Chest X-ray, AP view. Patient: 37 years old, sex M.
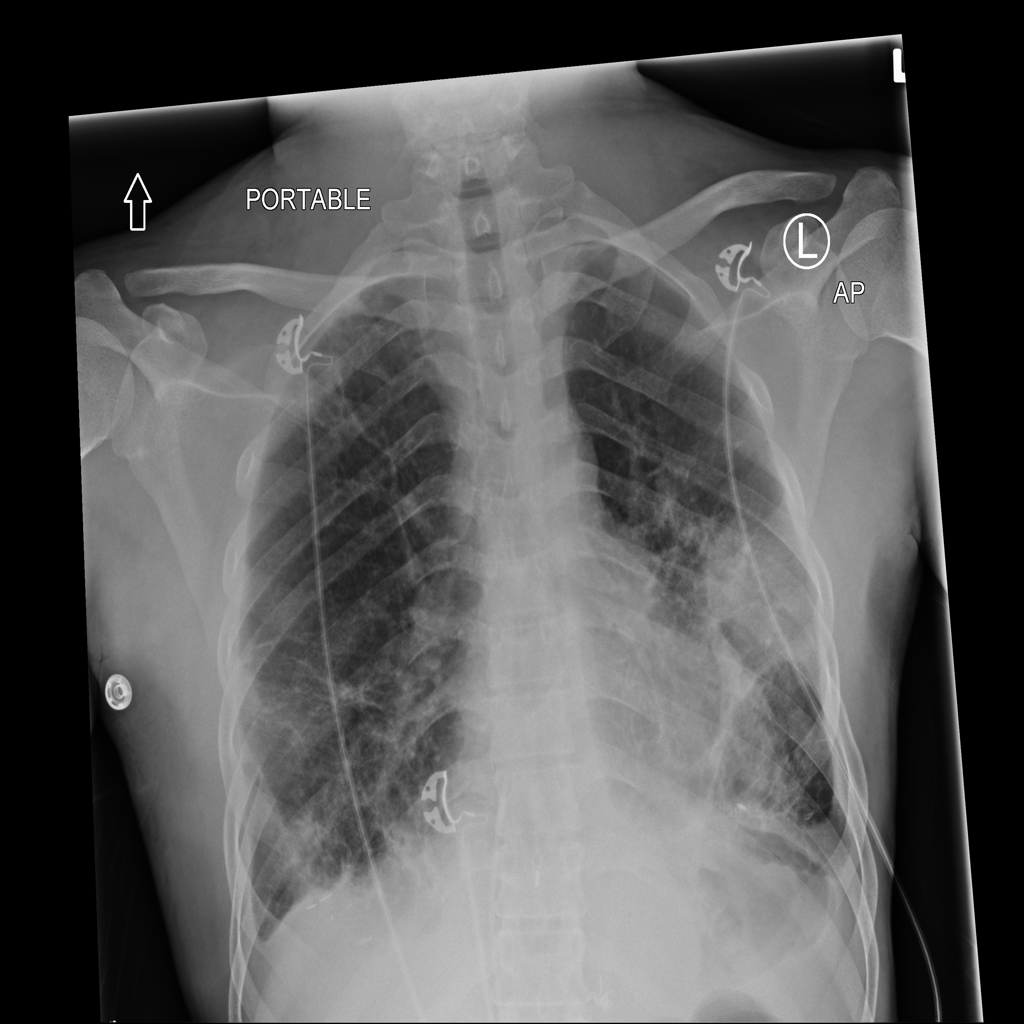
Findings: Consolidation, Effusion, Infiltration